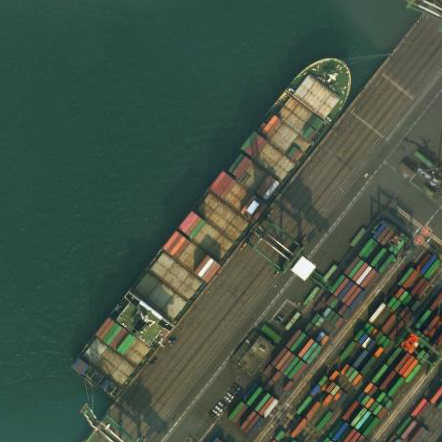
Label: civil